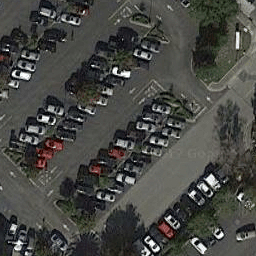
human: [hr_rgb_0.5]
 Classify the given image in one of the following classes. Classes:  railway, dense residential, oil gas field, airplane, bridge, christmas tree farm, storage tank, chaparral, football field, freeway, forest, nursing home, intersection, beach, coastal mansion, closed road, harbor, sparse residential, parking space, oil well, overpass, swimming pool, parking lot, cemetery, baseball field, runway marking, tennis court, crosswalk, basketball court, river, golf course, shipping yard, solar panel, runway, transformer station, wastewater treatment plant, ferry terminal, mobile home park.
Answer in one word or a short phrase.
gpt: parking lot